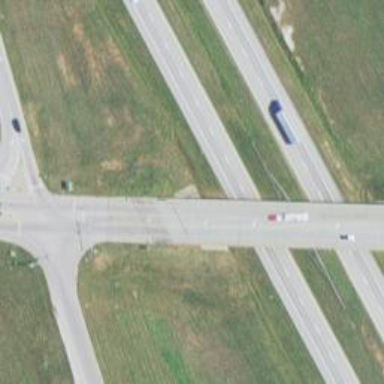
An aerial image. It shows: Primary highway.